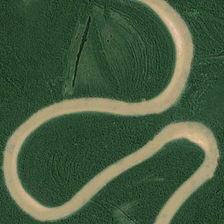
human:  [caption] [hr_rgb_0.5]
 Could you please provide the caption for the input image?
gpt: the green farmland is very broad and very lush .

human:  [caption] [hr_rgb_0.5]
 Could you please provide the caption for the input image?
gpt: the area of the river is very wide .

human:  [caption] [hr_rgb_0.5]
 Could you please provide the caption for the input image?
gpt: the area of the river is very wide .

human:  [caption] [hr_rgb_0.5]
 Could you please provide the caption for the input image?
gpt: the green farmland is very broad and very lush .

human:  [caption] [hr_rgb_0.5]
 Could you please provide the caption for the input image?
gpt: the green farmland is very broad and very lush .